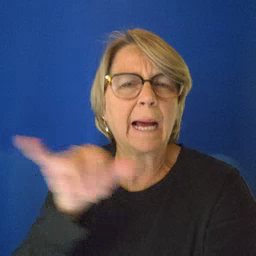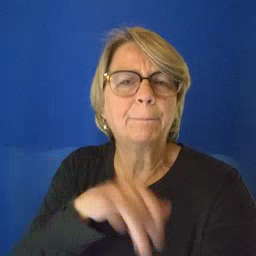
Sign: same